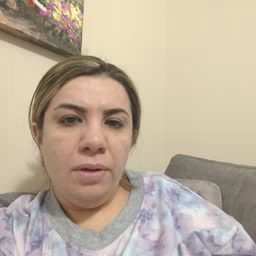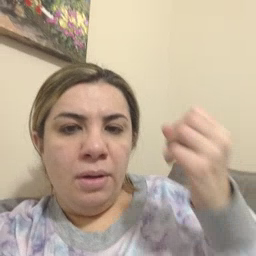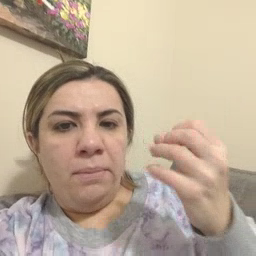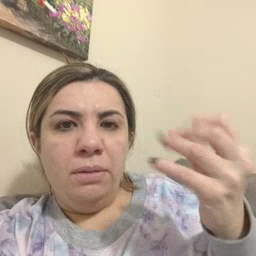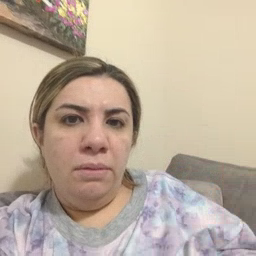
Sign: many